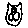
Label: cat